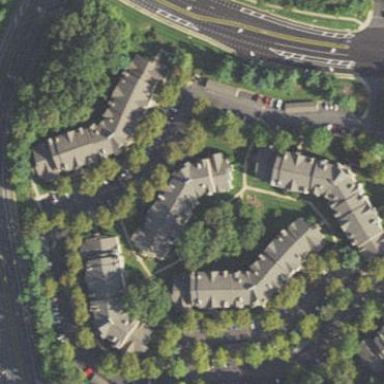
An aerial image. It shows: Terrace building.